Aerial crown-view tile of a tropical tree (Barro Colorado Island, Panama), acquired 20250317:
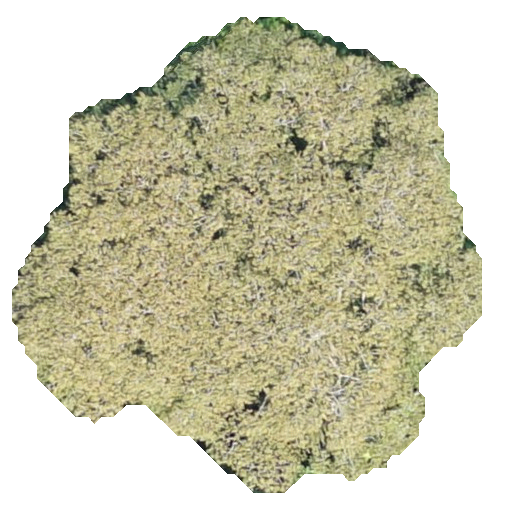
Species: Dipteryx oleifera
GBIF accepted scientific name: Dipteryx oleifera
Crown area: 231.759 m²